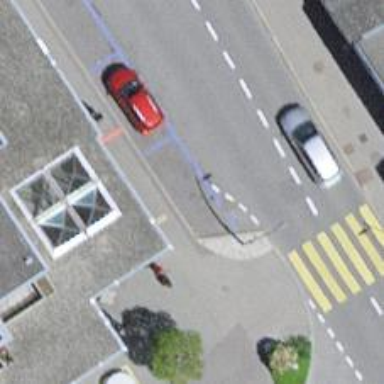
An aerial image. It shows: Bus stop along the road.